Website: bh-photo
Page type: payment
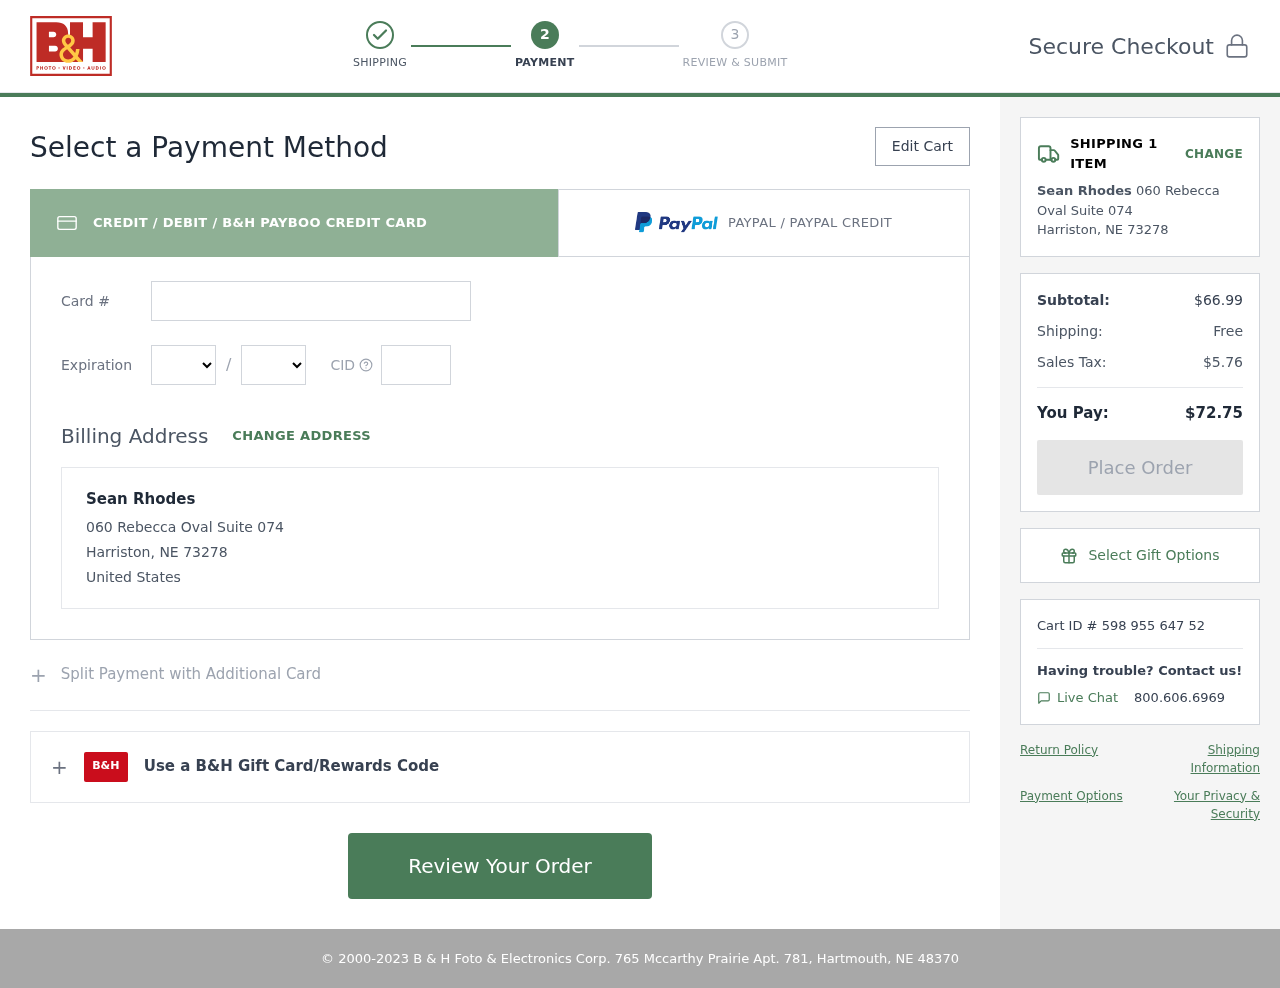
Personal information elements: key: PII_CARD_CVV
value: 737
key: PII_CARD_EXPIRY_MONTH
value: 04
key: PII_CARD_EXPIRY_YEAR
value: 28
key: PII_CARD_NUMBER
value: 6521 1842 5707 2628
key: PII_CITY_STATE_ZIP
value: Harriston, NE 73278
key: PII_COUNTRY
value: United States
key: PII_FULLNAME
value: Sean Rhodes
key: PII_STREET
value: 060 Rebecca Oval Suite 074
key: PII_FULLNAME2
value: Sean Rhodes
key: PII_CITY
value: Harriston
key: PII_STATE_ABBR
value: NE
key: PII_POSTCODE
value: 73278
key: PII_POSTCODE_FULL
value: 73278
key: PII_CITY_STATE
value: Harriston, NE
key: PII_POSTCODE_NUMERIC
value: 73278
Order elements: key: ORDER_NUM_ITEMS
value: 1
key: ORDER_SUBTOTAL
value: $66.99
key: ORDER_SHIPPING_COST
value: Free
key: ORDER_TAX
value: $5.76
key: ORDER_TOTAL
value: $72.75
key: ORDER_ID
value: Cart ID # 598 955 647 52